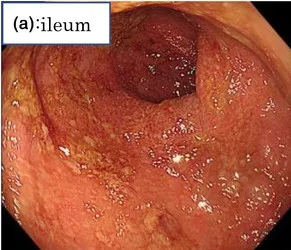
(a, b) Colonoscopy revealed loss or reduction of vascular permeability throughout the colon mucosa, with coarse mucosa, erythema, and adhesions of purulent secretions.
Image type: endoscopy (gi_endoscopy)